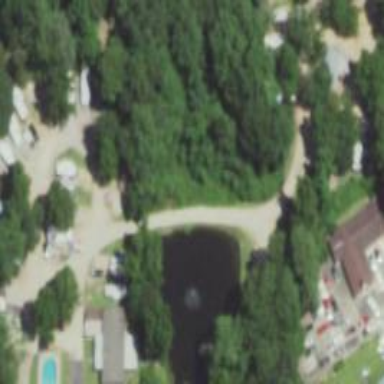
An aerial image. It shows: Public bath at caravan site with sanitary dump station available.